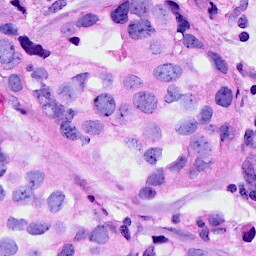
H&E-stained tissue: Breast